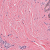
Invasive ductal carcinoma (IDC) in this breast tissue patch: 0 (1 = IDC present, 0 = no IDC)